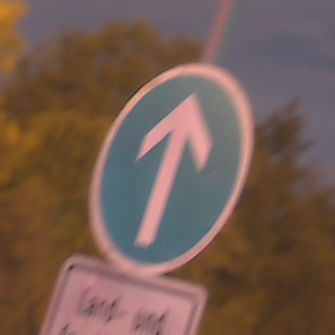
Verkehrszeichen: VorgeschriebeneFahrtrichtungGeradeaus
Zusatzzeichen unten: BesondereFahrzeugeUndTransportgueter8
Umgebung: Outdoor, Suburban
Tageszeit: Night
Wetter: PartlyCloudy
Licht: Artificial
Jahreszeit: NotSpecified
Kontrast: HighContrast